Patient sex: M
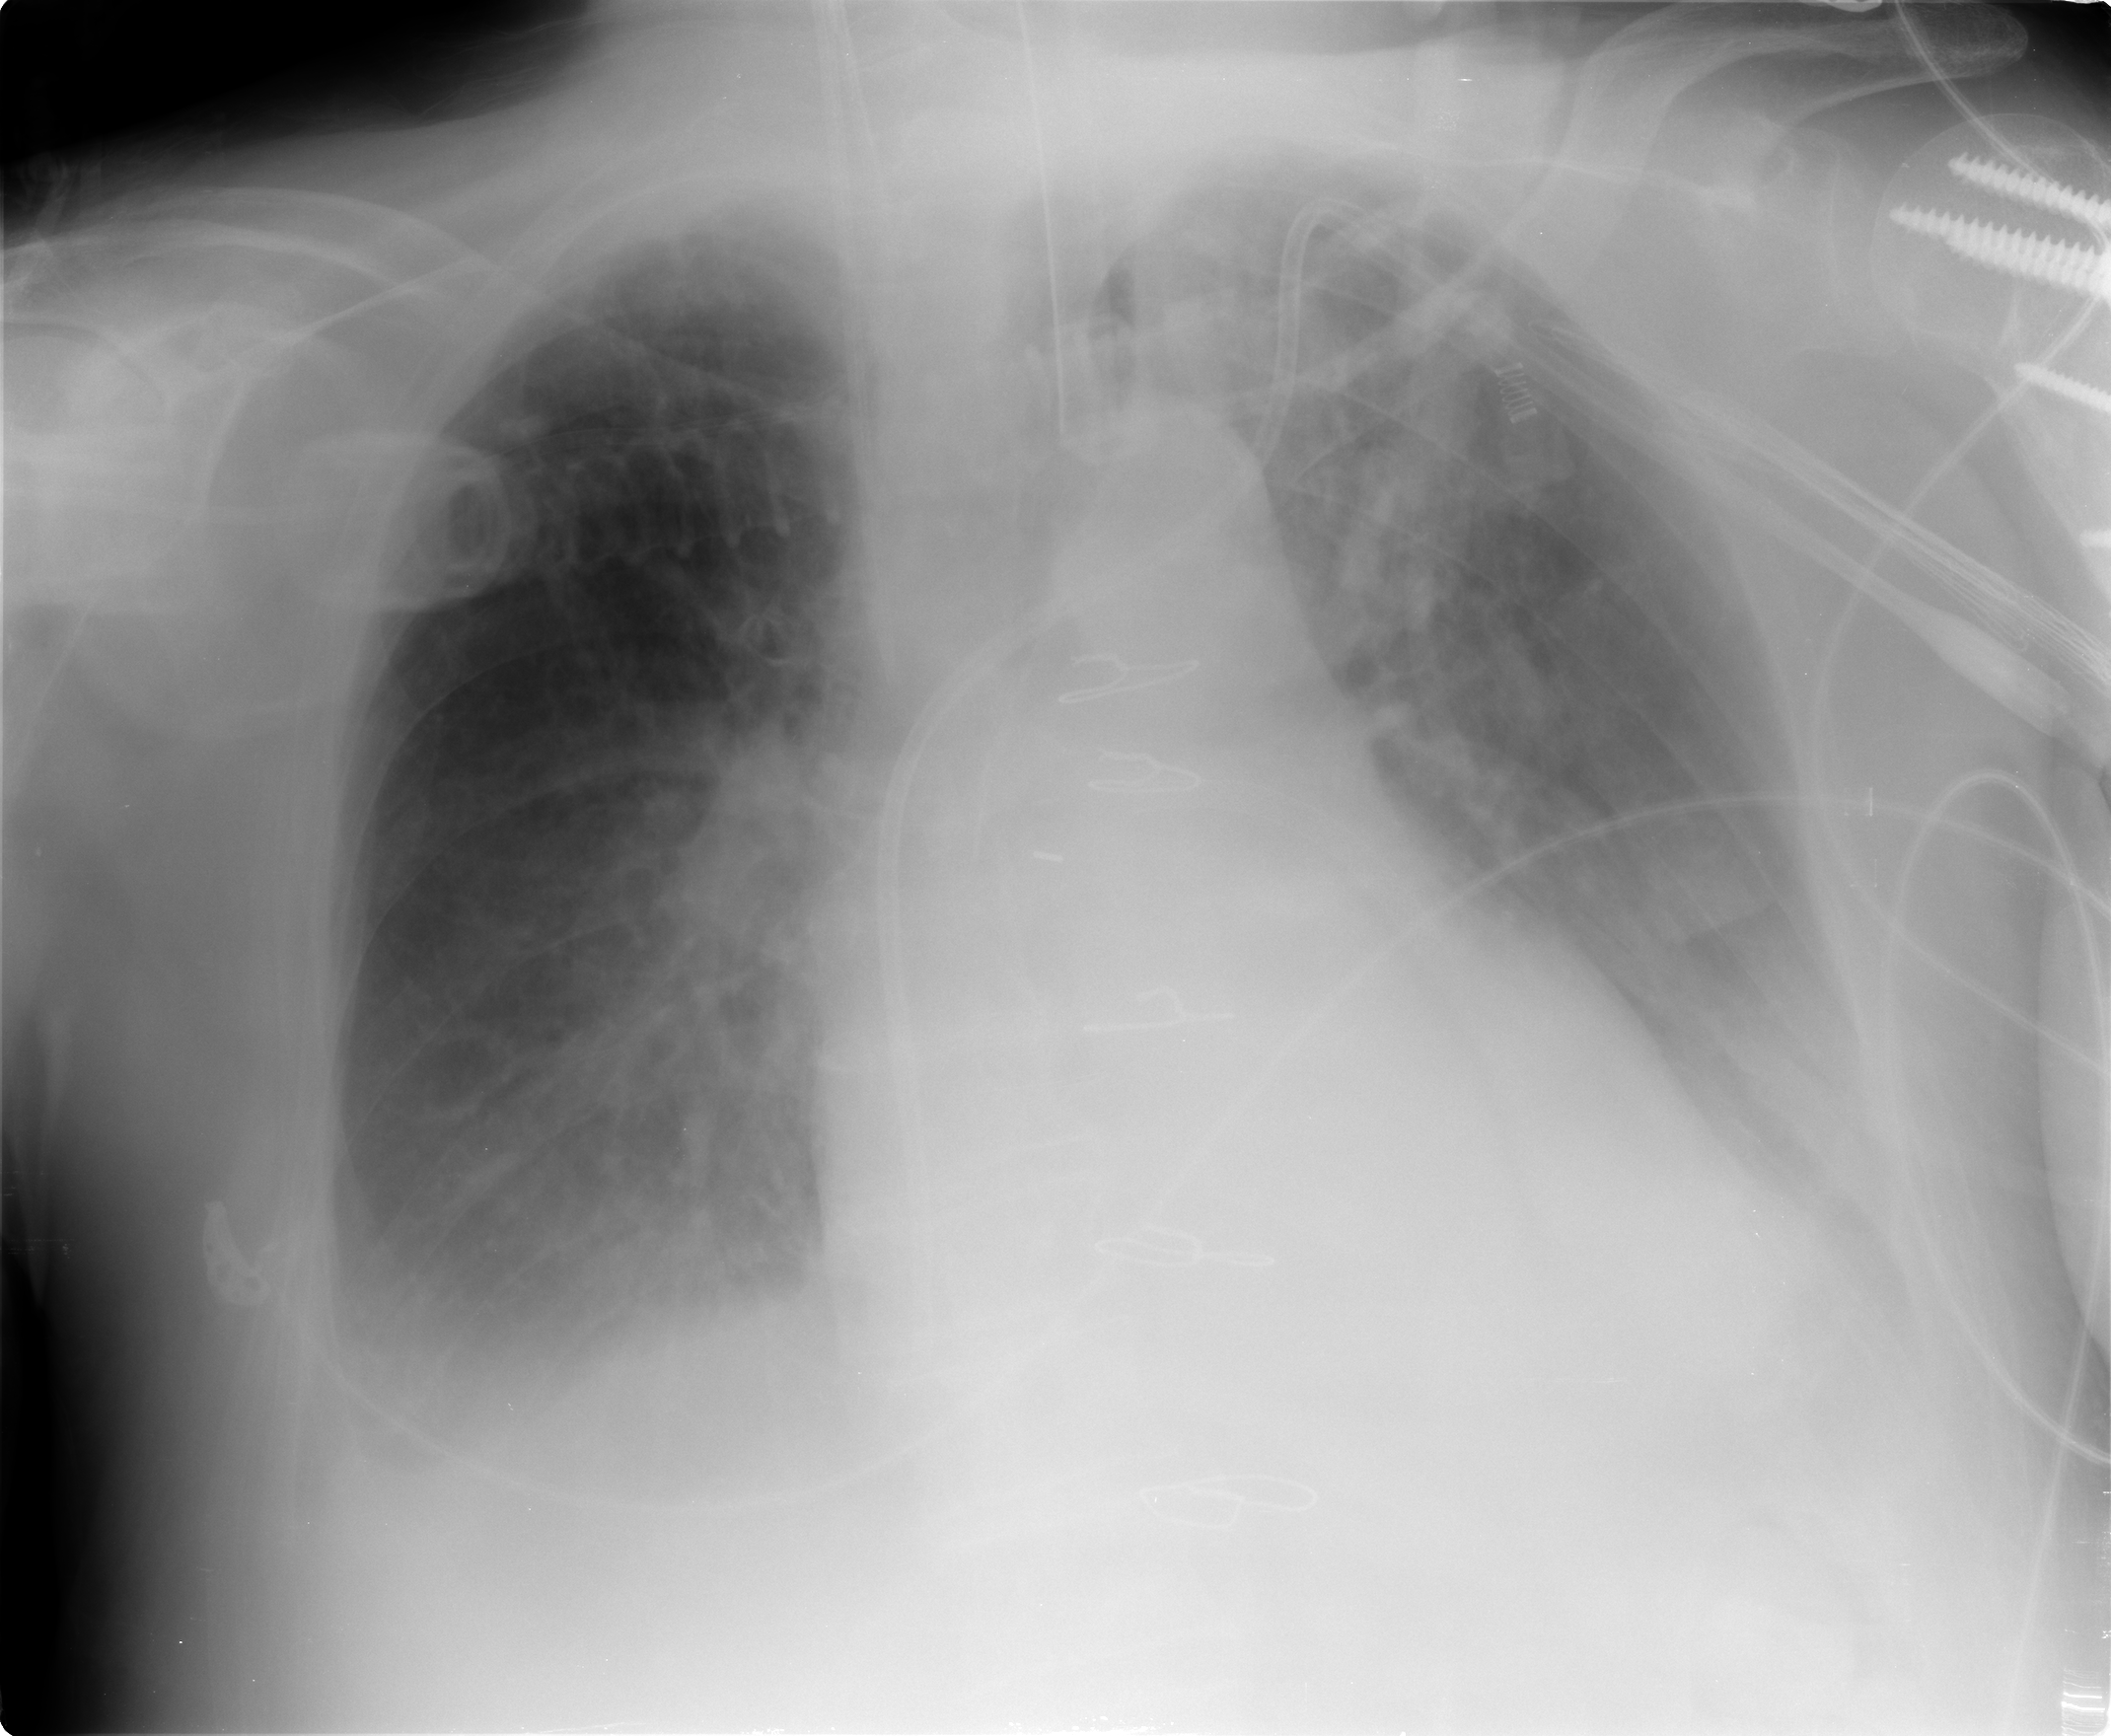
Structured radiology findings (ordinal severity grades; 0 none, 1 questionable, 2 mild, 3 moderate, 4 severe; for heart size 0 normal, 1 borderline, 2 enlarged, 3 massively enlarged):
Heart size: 2
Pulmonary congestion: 2
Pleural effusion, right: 2
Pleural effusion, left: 2
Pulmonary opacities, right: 2
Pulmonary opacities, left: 0
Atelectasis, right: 2
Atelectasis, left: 1